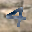
Label: 4